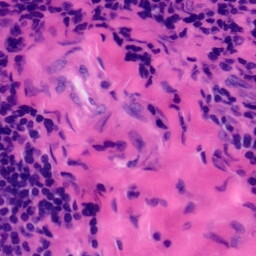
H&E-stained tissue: Tonsil